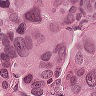
Metastatic tissue present: yes